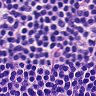
Metastatic tissue present: no